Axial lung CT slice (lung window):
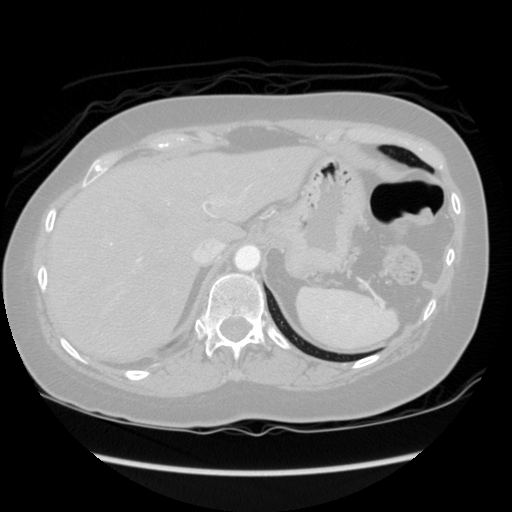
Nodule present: no